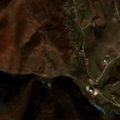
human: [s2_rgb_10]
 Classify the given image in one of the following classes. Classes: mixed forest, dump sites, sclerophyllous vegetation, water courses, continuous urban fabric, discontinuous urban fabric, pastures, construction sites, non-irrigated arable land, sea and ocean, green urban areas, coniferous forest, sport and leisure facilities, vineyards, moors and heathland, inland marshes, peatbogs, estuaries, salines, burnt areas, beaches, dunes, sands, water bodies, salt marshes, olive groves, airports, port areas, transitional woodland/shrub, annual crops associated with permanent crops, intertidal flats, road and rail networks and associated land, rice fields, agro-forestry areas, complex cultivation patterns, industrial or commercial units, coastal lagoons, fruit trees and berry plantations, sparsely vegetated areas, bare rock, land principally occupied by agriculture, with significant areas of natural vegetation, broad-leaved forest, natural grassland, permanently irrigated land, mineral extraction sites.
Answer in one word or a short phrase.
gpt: land principally occupied by agriculture, with significant areas of natural vegetation, broad-leaved forest